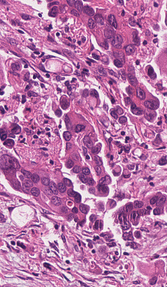
Tumor epithelial tissue: yes
Tumor-associated stroma tissue: yes
Normal tissue: no